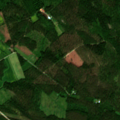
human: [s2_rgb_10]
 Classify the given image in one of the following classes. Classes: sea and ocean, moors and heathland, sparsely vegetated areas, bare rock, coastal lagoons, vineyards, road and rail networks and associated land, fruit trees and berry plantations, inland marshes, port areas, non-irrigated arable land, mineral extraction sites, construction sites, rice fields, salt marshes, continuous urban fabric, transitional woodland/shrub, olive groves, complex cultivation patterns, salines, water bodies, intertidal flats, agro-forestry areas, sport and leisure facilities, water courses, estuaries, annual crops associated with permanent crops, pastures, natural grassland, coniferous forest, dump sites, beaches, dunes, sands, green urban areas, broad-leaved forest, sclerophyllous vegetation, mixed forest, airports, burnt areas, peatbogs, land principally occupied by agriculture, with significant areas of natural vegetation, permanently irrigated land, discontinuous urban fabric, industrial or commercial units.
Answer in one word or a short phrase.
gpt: land principally occupied by agriculture, with significant areas of natural vegetation, coniferous forest, mixed forest